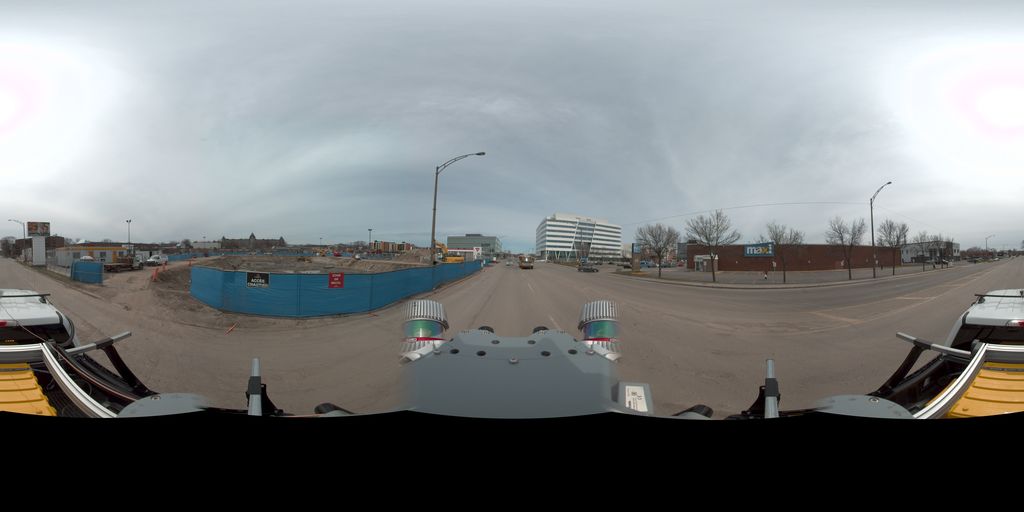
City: quebec_city